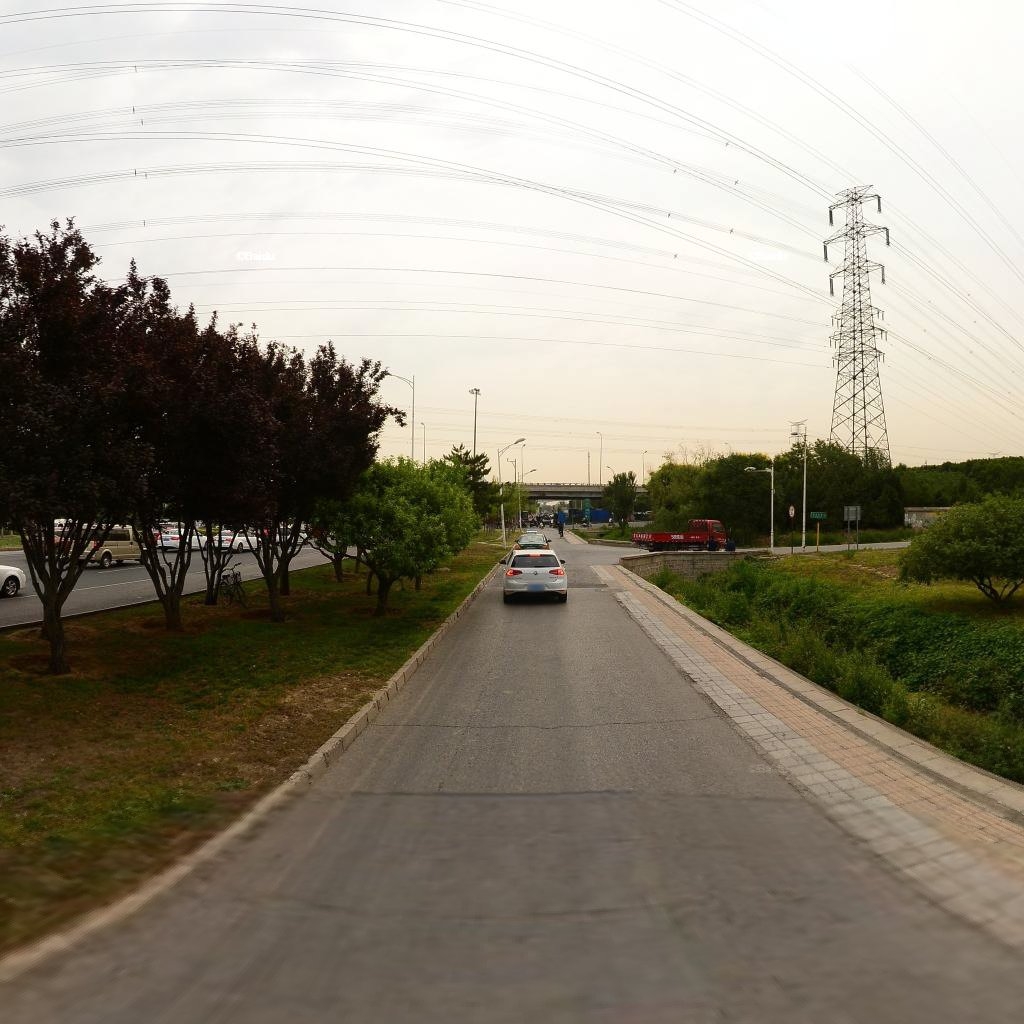
Region: Haidian
Road damage annotations: transverse crack